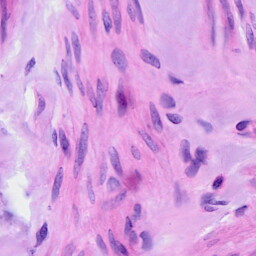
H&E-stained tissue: Ovarian